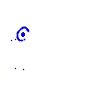
Particle: kaon